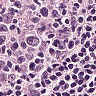
Metastatic tissue present: no